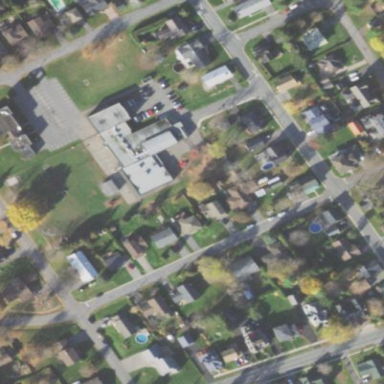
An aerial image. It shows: School.